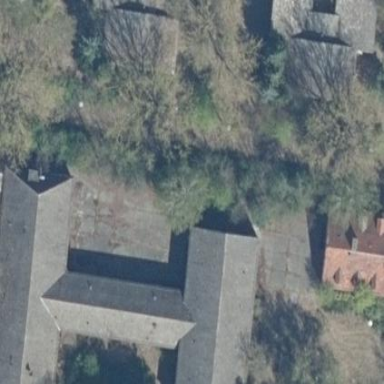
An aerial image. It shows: Ruins of building.